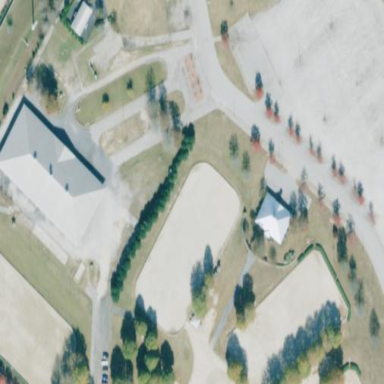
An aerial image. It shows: Equestrian pitch for leisure land sports.